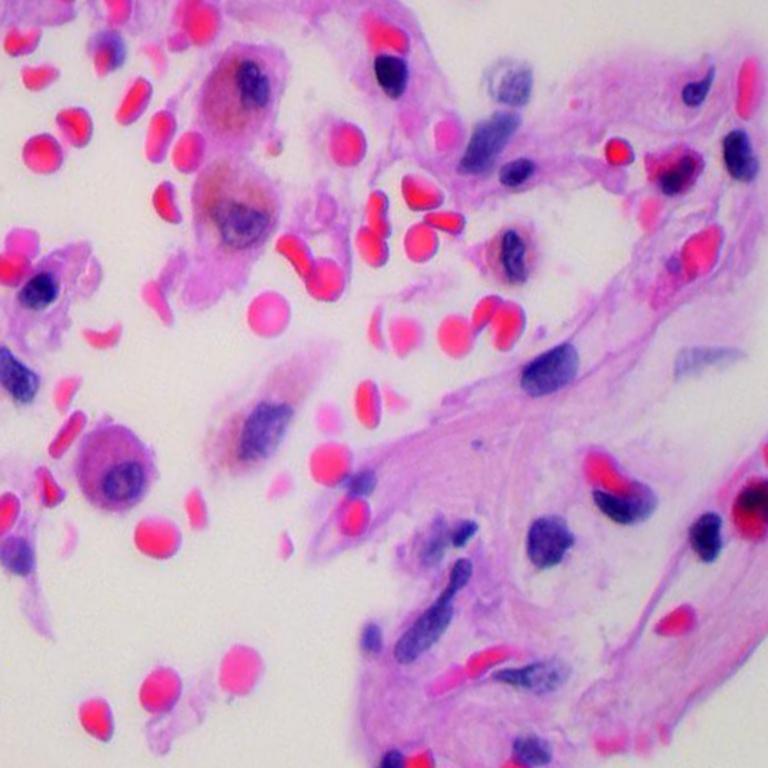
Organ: lung
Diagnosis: benign